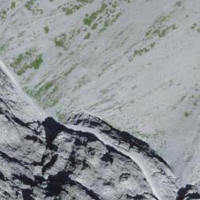
EUNIS habitat code: 48
Species observed at this site:
Asplenium viride